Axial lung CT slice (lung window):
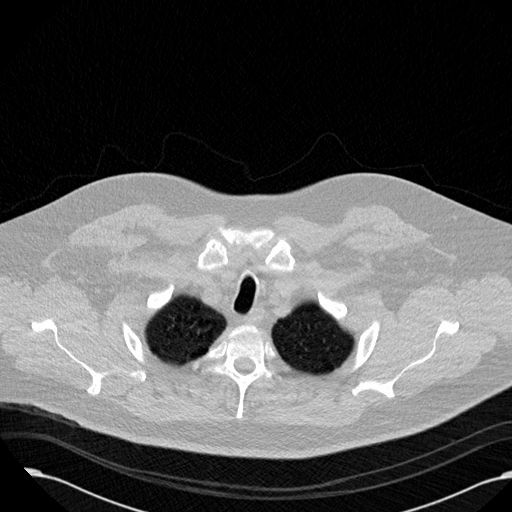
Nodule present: no